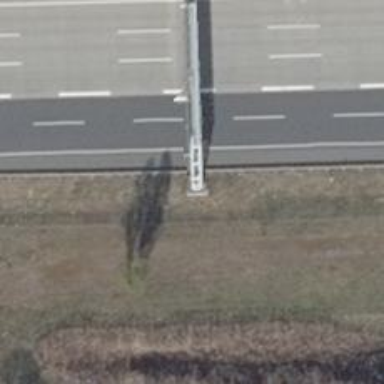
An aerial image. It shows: Bridge with gantry.